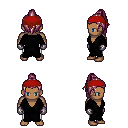
a pixel art fantasy rpg character, male body template, human, dark skin, gray robe, white pants, white blonde long topknot hairstyle, red bandana, metal gloves, four views (front, back, left, right), 2x2 character sprite sheet, small pixel art, hard edges, no anti-aliasing